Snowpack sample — Buffalo Mountain, Silverthorne, Colorado, USA (2/22/26, 2:02 PM MST)
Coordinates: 39.622, -106.113
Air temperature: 33 °F
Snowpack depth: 63 cm
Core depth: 50 cm
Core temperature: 28.4 °F
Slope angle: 11°, slope face: 116°
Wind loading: low
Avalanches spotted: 0
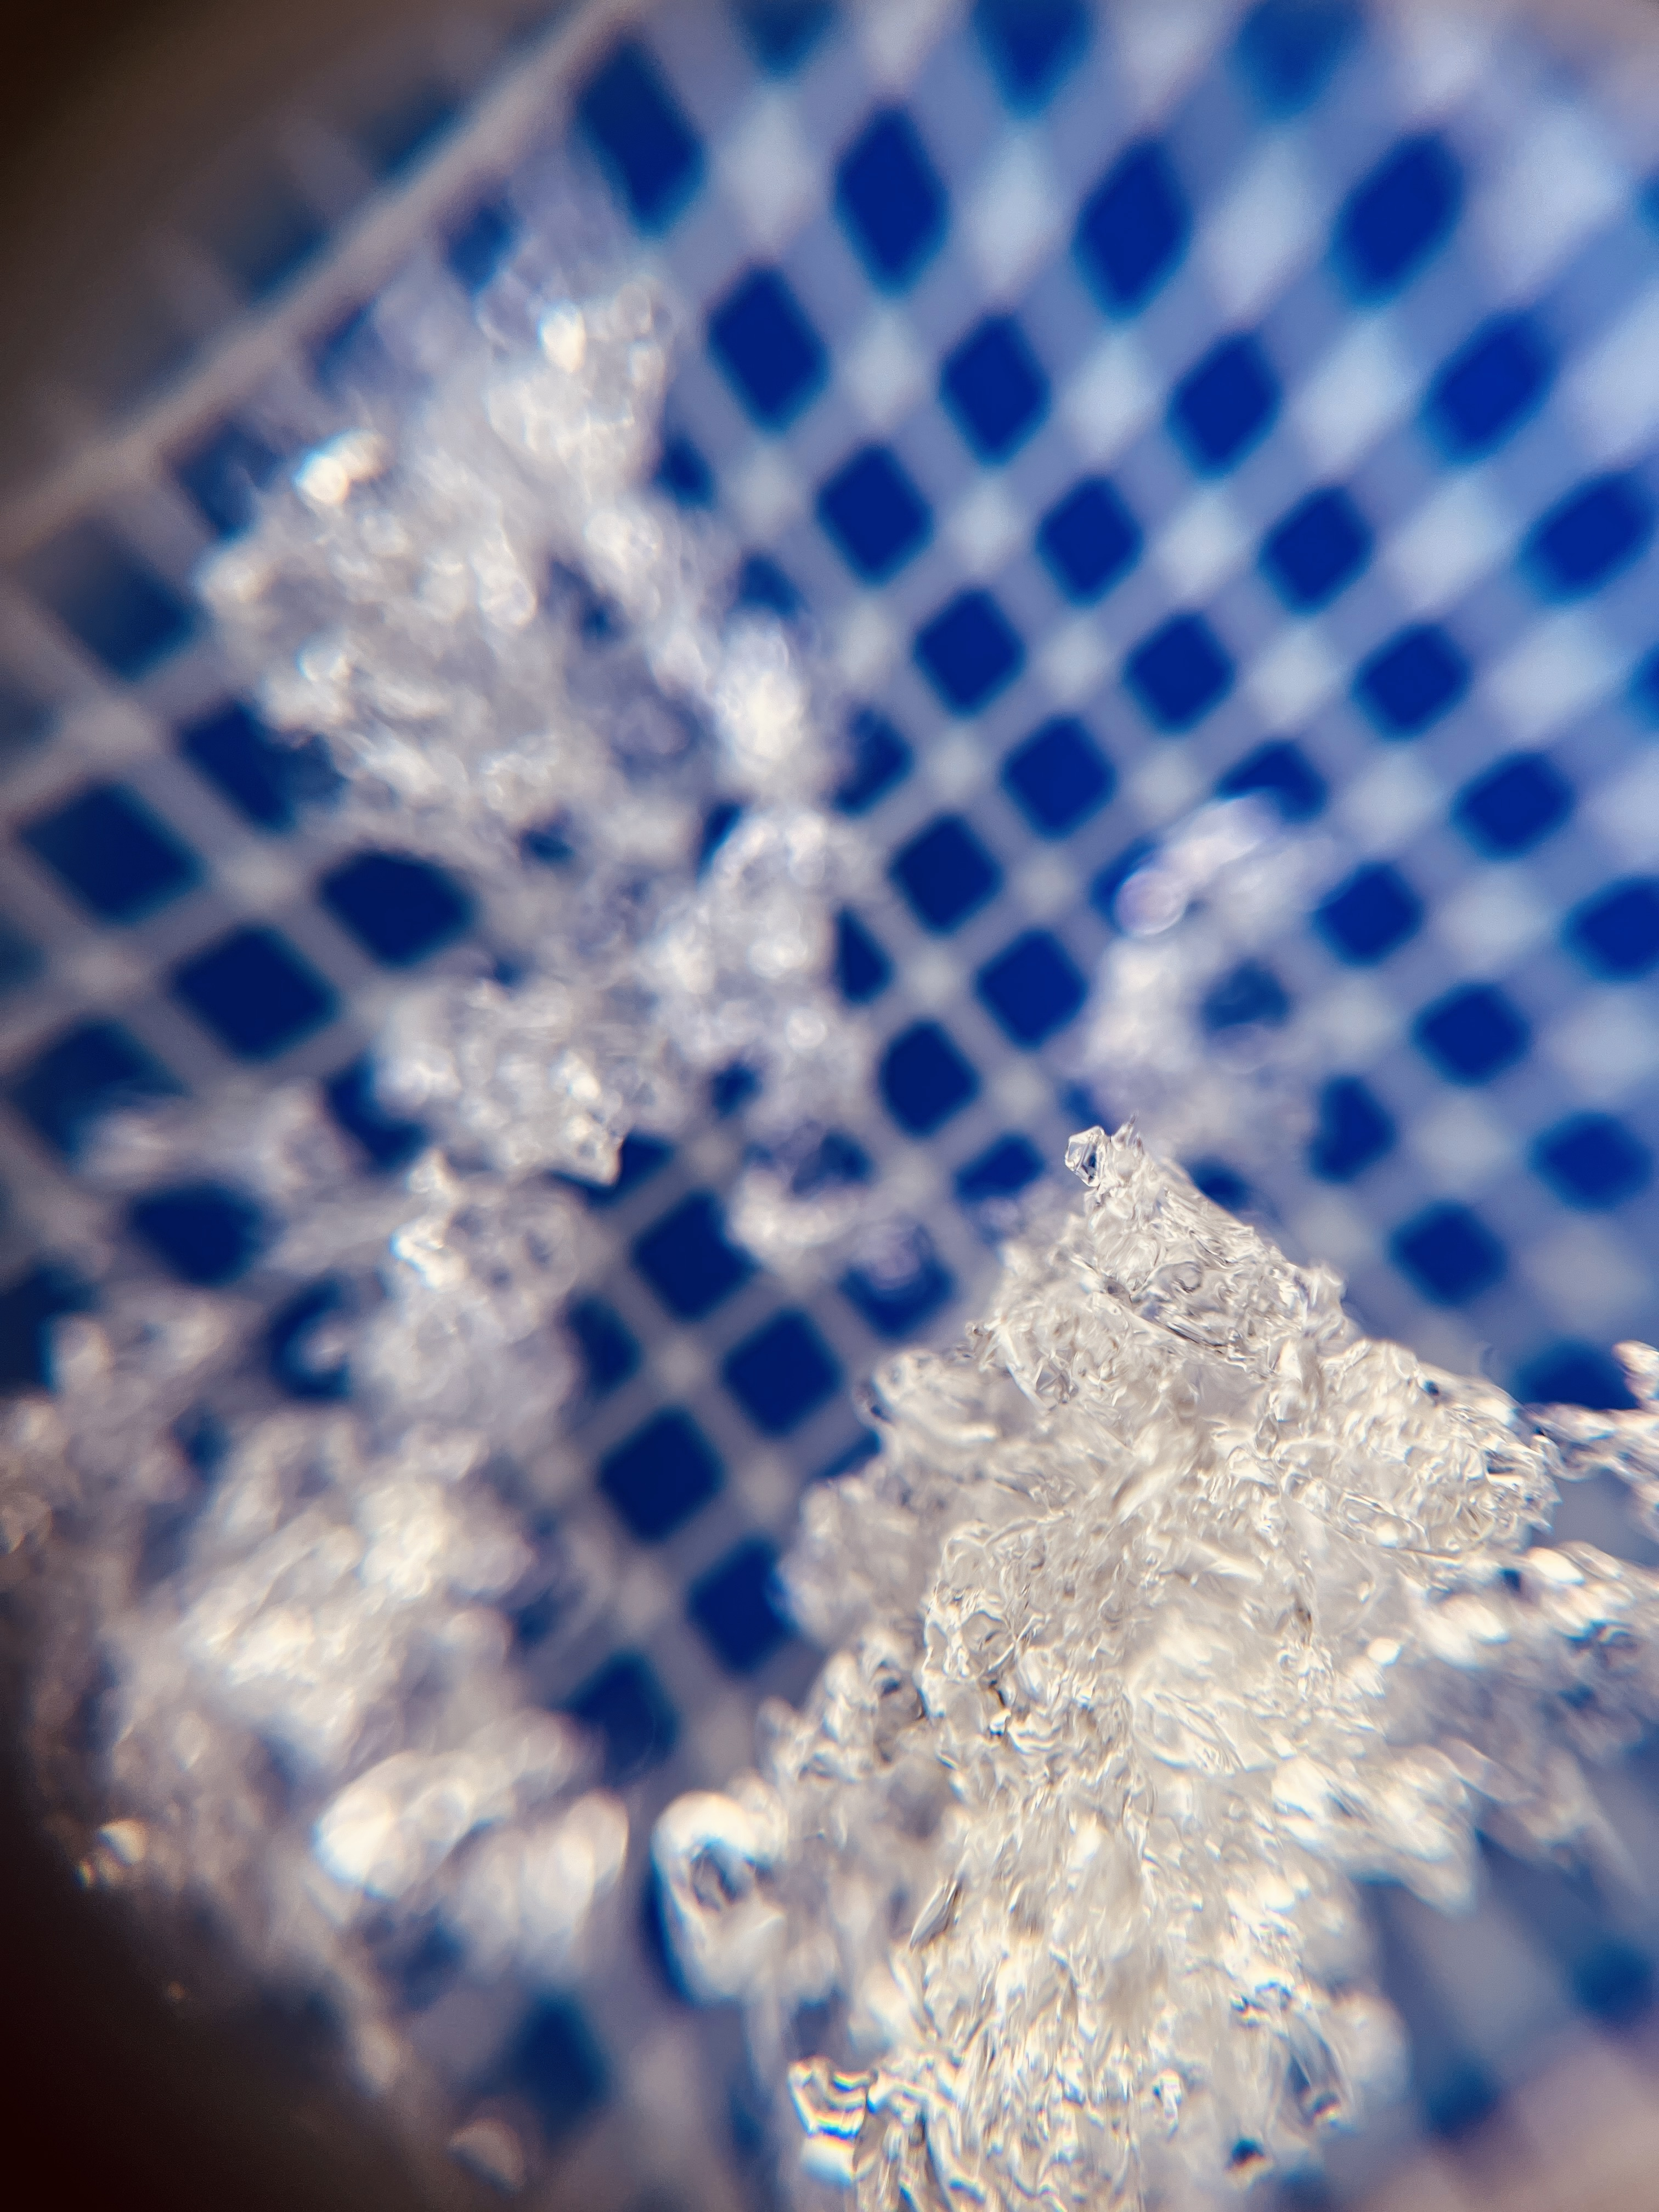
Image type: magnified_profile
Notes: In a firebreak similar to site 1, minimal wind loading with no spotted avalanches (not many faces in view though)